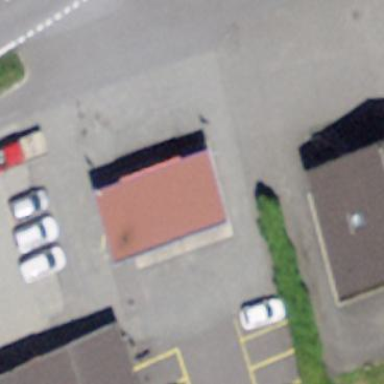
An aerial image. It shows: Car wash facility located under roof.